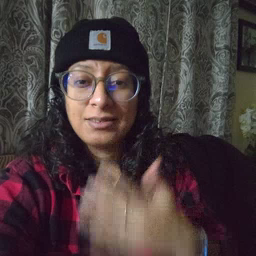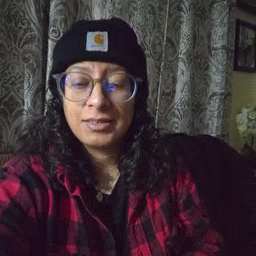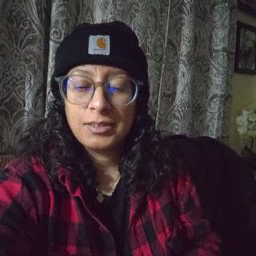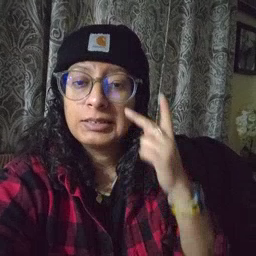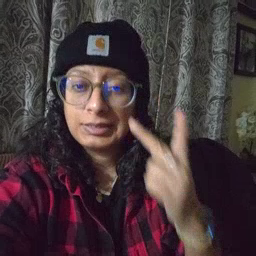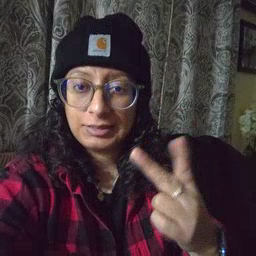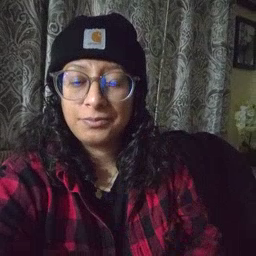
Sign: see